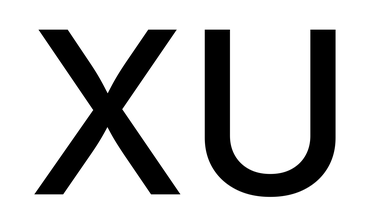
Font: Inter_Medium